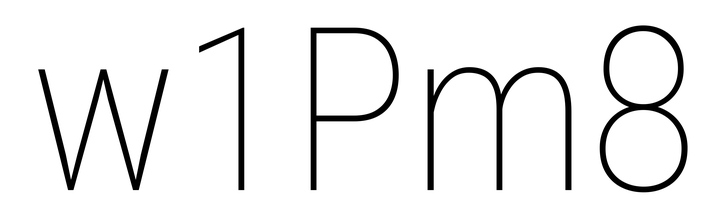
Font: Roboto_Condensed_Thin